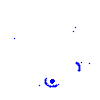
Particle: electron